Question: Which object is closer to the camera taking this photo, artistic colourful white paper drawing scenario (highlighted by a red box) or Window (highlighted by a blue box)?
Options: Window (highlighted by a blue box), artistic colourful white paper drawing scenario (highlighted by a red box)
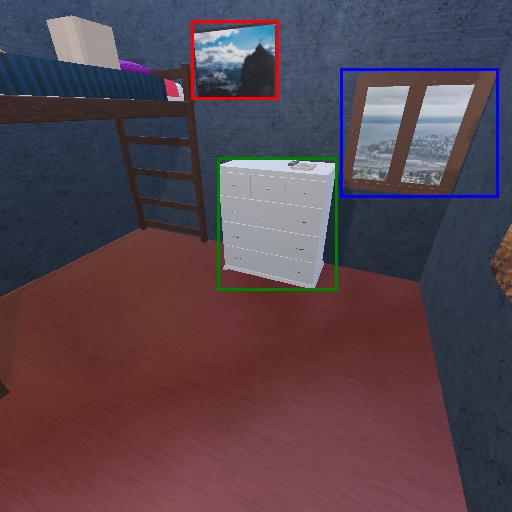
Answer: Window (highlighted by a blue box)